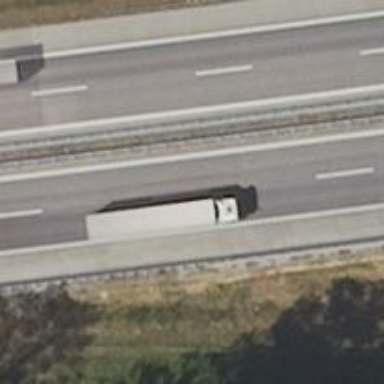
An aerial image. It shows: Motorway.